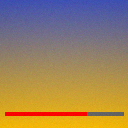
Screen state: on